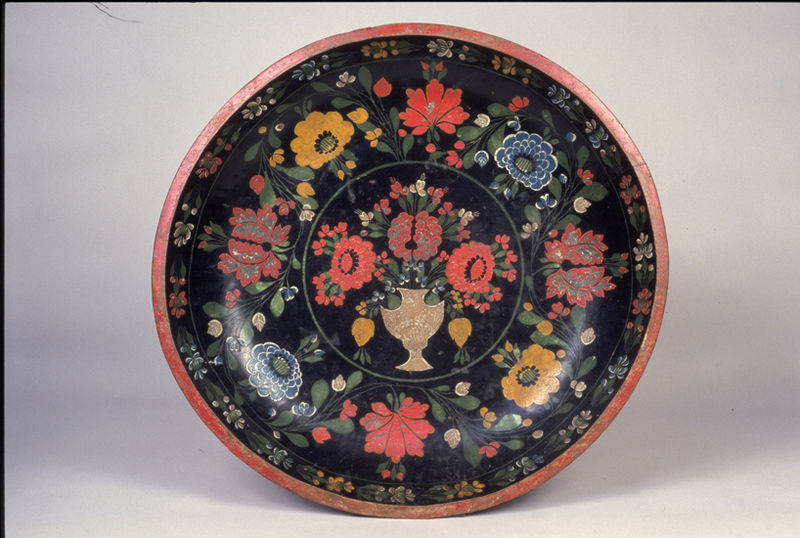
Titel: Tray (Batea)
Standort: Amherst (Massachusetts, USA)
Institution: Mead Art Museum, Amherst College
Schlagwörter: beige, blue, red, white, black, gold, gray, green, grey, old, yellow, flowers, japanese, pattern, pink, brown, pot, vase, wood, flower, nature, orange, garden, plants, ornament, photo, bright, happy, leaves, design, art, colorful, colors, colourful, detail, circle, ceramic, floral, leaf, chinese, dutch, china, dish, pottery, plate, teller, round, border, bold, bowl, stem, natural, platter, glazed, enamel, clay, vibrant, bloom, petals, buds, 15th century, stems, stamens, polished, rim, lacquer, handcraft, blossoms, oranament, red border, flural, old plate, chrysathemums